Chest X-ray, AP view. Patient: 60 years old, sex F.
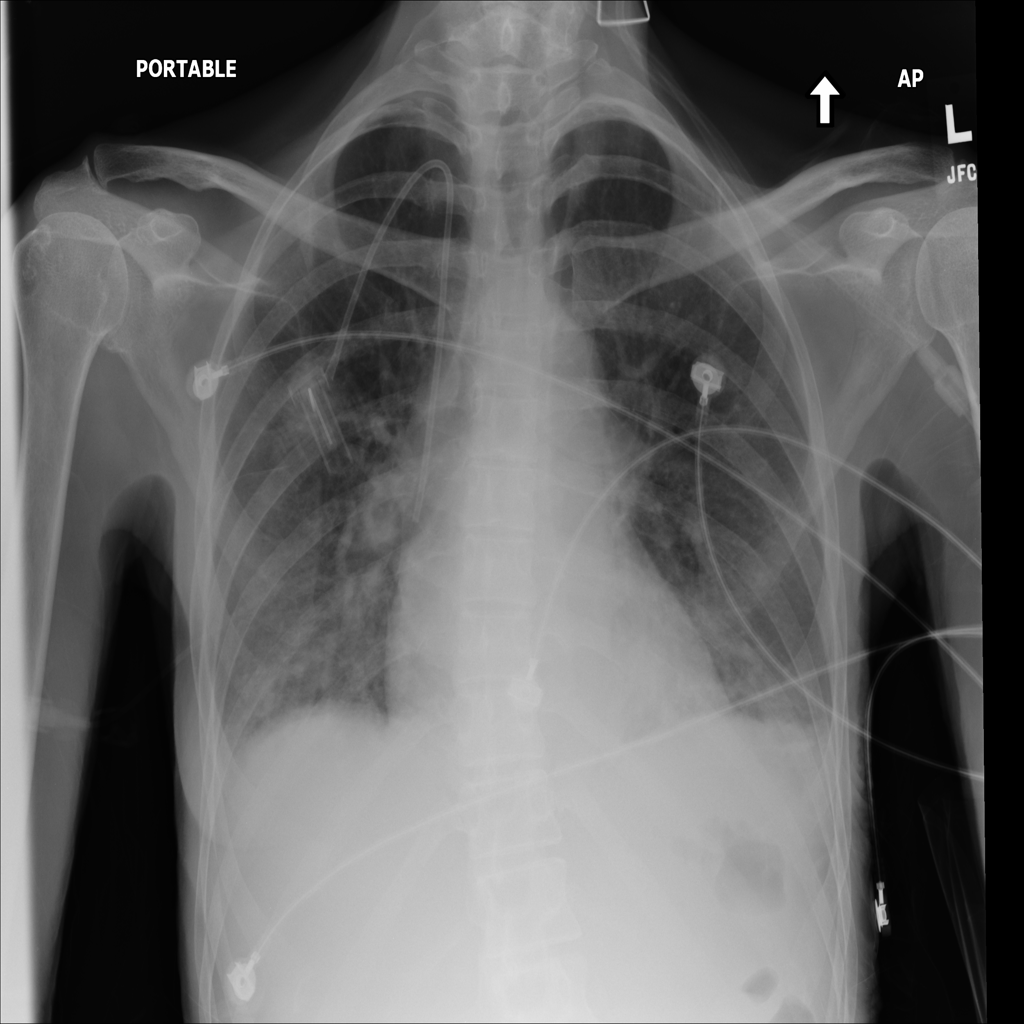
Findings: Atelectasis, Effusion, Infiltration